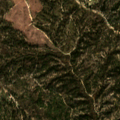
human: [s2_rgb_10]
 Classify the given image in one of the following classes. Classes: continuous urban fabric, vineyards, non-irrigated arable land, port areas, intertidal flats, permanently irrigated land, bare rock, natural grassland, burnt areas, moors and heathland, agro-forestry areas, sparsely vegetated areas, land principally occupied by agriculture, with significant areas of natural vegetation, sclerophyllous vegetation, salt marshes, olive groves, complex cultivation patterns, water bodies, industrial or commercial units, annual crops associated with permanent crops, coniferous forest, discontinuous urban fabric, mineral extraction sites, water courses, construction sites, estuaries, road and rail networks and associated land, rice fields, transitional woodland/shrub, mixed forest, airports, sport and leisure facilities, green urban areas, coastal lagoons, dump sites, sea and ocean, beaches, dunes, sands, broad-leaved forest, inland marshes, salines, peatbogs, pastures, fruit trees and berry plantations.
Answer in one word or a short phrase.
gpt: broad-leaved forest, mixed forest, transitional woodland/shrub